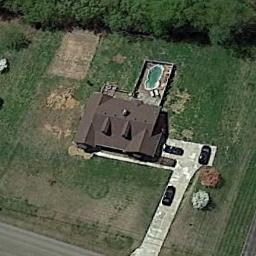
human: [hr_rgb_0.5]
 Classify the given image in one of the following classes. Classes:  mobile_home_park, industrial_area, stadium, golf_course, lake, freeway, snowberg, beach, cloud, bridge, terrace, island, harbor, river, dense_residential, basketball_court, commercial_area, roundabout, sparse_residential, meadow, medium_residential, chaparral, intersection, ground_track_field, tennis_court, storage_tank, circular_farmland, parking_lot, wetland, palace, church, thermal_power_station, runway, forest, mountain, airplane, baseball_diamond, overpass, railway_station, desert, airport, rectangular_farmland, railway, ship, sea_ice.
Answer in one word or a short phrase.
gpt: sparse_residential